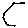
Label: hexagon